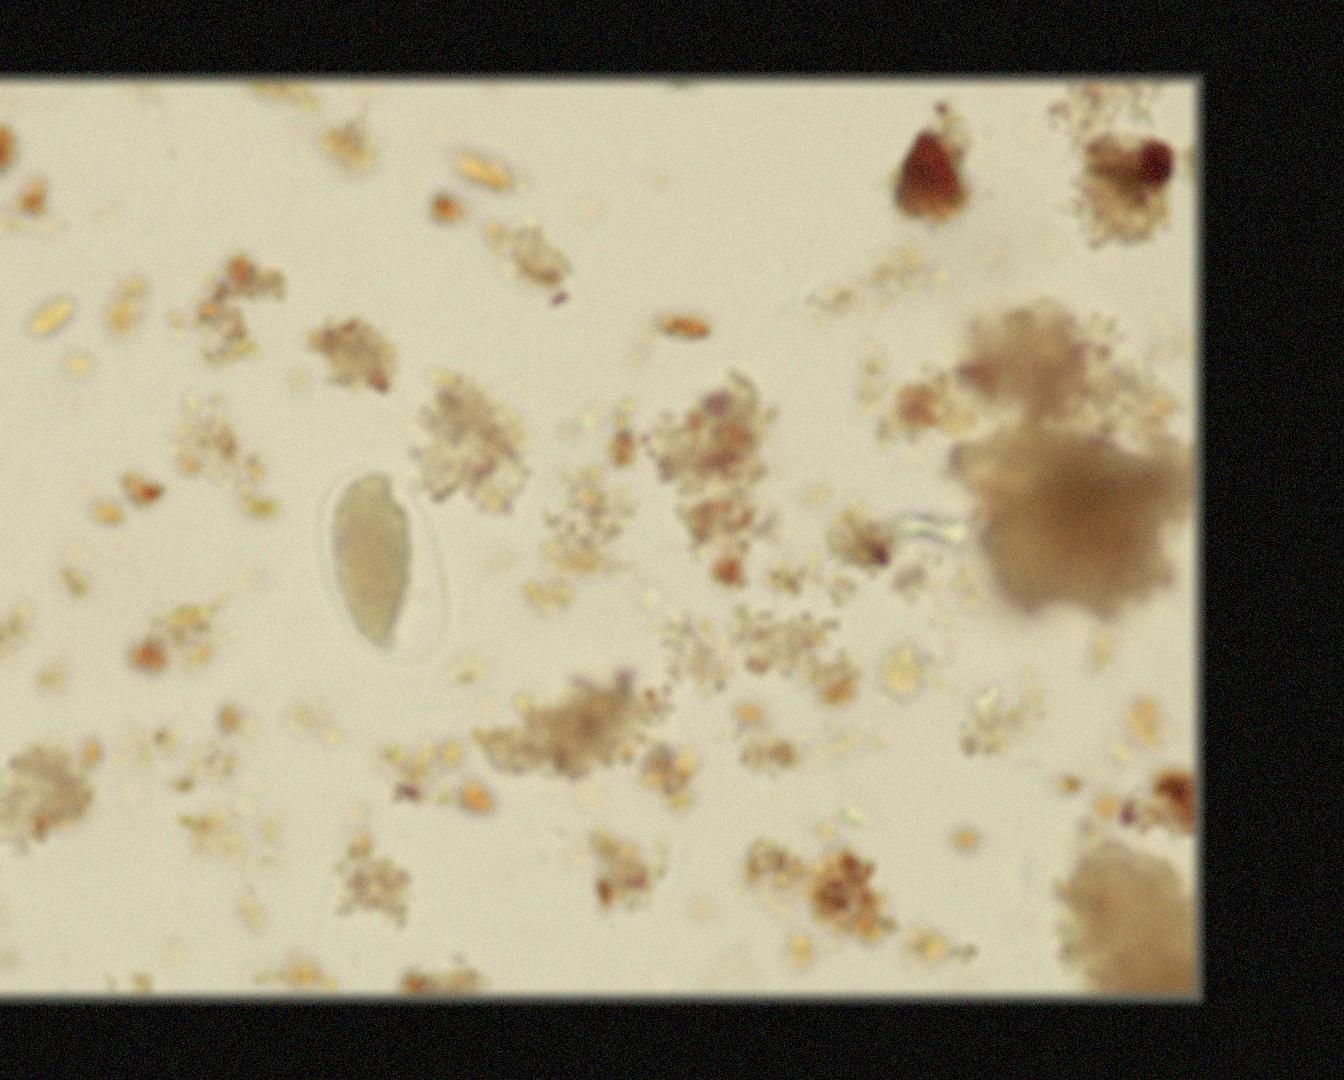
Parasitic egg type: Hookworm egg